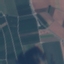
Land use / land cover: PermanentCrop